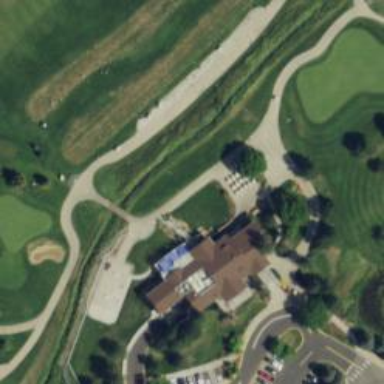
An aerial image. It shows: Path for golf carts.